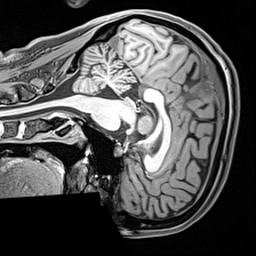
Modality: T1w
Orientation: sagittal
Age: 41
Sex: female
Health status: healthy
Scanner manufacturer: siemens
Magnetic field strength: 3 T
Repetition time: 2.4 s
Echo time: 0.00217 s